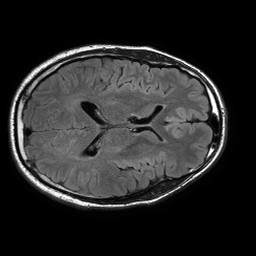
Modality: FLAIR
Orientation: axial
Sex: male
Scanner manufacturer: philips
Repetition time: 11 s
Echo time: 0.125 s